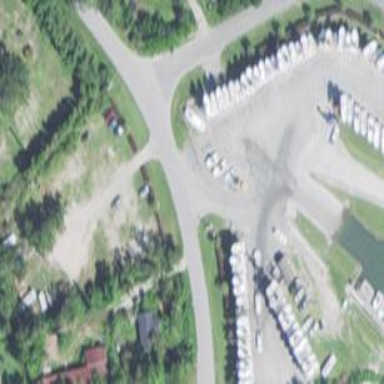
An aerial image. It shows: Boat storage area.